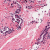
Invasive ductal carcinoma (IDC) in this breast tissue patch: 0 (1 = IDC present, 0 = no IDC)